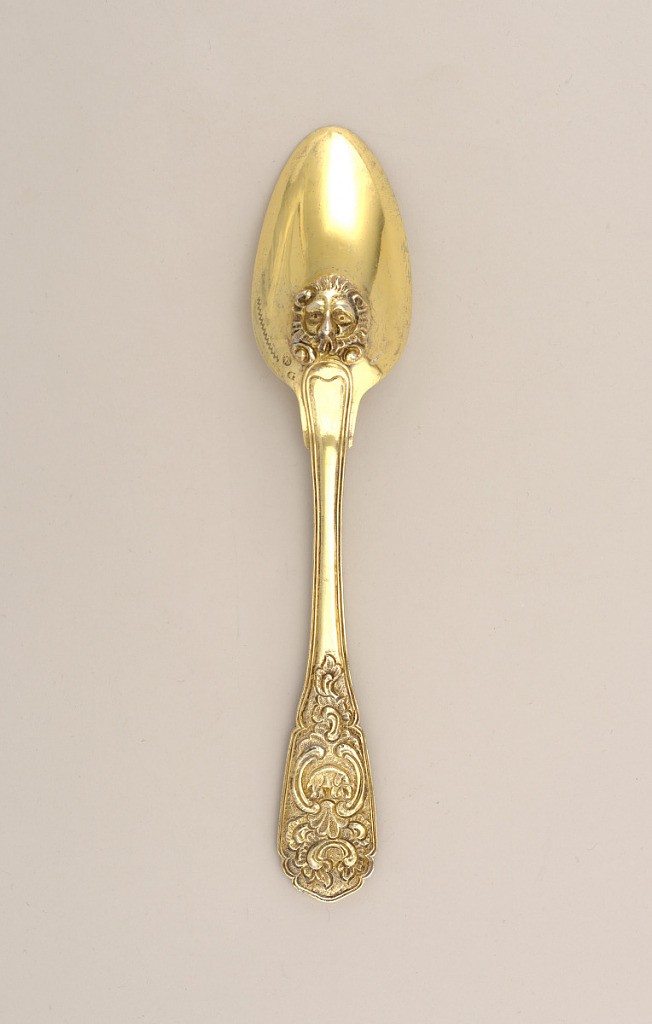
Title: Spoon with Lion's Head (with Fork and Knife)
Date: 18th century
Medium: silver, gold
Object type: spoon
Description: Spoon has large pointed bowl with stylized lion's head on the back. Flared stem with engraved decoration, on front scrolls and leaves (acanthus), on the back an elephant surrounded with scrolls and leaves (acanthus).